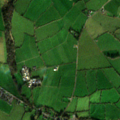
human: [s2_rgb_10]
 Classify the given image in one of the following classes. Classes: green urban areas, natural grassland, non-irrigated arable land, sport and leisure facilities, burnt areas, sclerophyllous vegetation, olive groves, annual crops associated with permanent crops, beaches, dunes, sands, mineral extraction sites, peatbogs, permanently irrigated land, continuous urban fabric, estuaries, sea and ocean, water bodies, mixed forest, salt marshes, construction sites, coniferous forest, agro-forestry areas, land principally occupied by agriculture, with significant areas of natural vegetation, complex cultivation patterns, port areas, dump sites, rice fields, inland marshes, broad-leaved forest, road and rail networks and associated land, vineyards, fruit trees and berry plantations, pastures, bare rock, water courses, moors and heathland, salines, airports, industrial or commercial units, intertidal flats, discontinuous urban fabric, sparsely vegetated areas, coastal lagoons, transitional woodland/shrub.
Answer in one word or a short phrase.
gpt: pastures